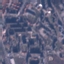
Land use / land cover: Residential